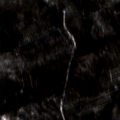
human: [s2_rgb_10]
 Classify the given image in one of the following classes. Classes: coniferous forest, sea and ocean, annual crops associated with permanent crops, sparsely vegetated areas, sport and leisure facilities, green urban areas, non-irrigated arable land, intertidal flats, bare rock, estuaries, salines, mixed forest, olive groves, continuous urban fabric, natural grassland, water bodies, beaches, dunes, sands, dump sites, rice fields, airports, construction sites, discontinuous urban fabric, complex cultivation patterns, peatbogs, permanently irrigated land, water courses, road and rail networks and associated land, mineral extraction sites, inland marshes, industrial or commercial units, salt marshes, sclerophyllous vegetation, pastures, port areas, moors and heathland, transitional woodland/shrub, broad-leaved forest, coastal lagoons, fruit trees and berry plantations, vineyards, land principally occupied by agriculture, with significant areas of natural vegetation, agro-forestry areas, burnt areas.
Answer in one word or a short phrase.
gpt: coniferous forest, mixed forest